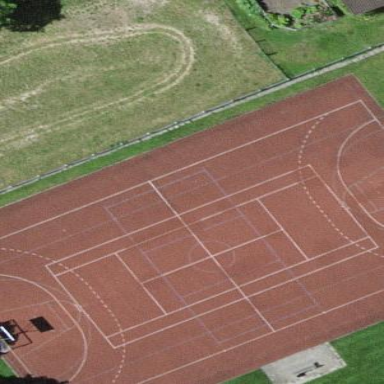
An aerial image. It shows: Multi-sport pitch with tartan surface for leisure activities on land.